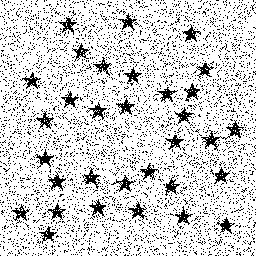
Squares: 0
Triangles: 0
Stars: 32
Total shapes: 32